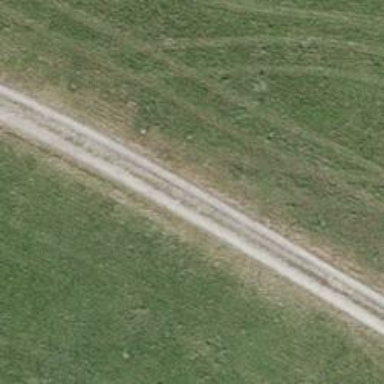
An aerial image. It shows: Gravel track with track type of grade3.